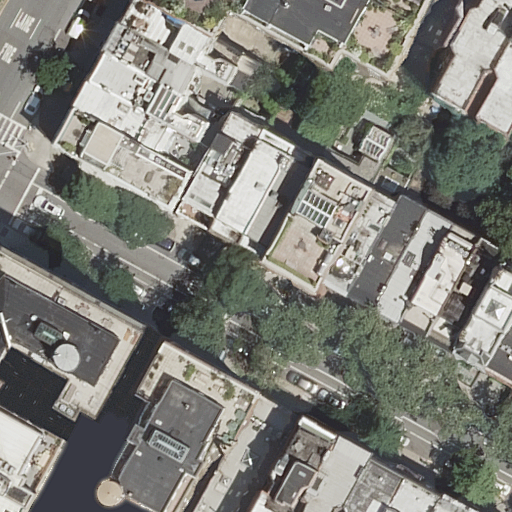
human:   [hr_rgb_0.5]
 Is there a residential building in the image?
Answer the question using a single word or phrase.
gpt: yes

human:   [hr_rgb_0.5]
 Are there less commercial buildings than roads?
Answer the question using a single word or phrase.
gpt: yes

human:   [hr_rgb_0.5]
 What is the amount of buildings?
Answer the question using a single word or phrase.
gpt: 27

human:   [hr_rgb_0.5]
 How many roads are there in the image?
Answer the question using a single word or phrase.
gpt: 2

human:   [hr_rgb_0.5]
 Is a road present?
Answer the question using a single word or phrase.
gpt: yes

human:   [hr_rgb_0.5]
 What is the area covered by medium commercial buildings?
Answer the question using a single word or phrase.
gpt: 0m2

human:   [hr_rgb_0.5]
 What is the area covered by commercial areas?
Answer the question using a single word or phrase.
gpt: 0m2

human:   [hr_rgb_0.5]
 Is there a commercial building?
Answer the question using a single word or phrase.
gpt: no

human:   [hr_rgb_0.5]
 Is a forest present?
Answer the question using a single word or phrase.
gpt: no

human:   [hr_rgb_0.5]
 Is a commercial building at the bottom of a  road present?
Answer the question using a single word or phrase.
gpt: no

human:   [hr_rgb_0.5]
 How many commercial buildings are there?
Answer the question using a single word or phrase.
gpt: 0

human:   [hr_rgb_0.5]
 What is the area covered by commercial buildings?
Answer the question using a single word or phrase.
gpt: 0m2

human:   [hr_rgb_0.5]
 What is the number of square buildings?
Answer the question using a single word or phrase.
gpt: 0

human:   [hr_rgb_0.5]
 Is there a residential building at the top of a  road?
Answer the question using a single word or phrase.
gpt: yes

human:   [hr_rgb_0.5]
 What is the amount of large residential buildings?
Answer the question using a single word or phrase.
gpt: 2

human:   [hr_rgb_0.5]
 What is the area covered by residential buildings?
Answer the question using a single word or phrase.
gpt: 5685m2

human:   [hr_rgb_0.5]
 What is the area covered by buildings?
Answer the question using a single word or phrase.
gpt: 5685m2

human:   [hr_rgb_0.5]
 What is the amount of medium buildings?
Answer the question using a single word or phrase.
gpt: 18

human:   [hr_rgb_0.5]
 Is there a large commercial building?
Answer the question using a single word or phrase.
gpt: no

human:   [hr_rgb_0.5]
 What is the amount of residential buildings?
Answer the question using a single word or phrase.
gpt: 27

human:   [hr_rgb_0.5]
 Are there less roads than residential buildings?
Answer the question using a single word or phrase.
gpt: yes

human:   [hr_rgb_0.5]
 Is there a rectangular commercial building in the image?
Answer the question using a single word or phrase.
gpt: no

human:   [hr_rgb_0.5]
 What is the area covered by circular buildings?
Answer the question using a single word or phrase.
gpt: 0m2

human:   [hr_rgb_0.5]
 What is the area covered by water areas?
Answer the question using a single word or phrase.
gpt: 0m2

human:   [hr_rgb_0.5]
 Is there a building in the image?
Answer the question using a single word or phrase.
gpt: yes

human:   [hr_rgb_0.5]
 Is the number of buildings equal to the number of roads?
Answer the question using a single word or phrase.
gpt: no

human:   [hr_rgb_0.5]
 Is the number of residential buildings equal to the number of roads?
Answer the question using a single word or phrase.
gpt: no

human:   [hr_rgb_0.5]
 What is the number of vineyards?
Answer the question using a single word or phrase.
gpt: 0

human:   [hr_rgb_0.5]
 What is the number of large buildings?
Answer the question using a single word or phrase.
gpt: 2

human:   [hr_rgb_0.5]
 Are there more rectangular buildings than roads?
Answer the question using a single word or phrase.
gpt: yes

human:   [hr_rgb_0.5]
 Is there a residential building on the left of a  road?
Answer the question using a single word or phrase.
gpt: yes

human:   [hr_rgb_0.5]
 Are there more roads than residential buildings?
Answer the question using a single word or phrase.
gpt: no

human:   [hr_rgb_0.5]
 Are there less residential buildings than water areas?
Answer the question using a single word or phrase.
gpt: no

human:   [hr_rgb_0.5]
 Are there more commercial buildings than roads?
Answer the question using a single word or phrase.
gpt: no

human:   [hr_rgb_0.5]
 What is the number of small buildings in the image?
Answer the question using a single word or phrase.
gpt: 7

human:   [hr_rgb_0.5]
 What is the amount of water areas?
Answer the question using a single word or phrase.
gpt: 0

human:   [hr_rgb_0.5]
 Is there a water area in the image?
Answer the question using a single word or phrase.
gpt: no

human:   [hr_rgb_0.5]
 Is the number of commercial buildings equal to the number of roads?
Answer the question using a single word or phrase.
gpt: no

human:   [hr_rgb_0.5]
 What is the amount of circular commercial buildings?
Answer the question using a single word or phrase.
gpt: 0

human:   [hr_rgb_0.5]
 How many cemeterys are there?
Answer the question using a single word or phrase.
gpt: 0

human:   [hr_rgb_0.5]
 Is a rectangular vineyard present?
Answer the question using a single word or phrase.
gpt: no

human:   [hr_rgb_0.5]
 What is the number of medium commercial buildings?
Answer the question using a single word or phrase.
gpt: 0

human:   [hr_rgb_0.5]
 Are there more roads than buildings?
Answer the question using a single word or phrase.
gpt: no

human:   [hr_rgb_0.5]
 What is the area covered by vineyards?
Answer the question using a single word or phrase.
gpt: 0m2

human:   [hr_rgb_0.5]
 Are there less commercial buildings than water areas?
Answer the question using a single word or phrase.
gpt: no

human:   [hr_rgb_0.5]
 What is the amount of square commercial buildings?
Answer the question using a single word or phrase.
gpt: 0

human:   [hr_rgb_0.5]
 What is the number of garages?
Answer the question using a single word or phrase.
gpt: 0

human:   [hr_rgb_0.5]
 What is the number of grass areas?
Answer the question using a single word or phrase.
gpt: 0

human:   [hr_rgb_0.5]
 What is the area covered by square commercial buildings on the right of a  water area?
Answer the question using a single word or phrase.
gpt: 0m2

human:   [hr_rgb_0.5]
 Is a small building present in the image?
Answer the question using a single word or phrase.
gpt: yes

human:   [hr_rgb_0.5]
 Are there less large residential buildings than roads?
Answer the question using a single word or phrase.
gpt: no

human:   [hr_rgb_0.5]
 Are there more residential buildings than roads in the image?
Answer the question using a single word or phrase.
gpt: yes

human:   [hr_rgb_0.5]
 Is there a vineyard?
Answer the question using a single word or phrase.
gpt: no

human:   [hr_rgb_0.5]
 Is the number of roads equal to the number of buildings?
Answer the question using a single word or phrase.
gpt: no

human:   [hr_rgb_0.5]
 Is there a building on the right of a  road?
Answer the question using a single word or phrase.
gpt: yes

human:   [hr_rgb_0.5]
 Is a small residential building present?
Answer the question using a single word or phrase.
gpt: yes

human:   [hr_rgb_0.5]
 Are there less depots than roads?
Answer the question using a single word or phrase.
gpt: yes

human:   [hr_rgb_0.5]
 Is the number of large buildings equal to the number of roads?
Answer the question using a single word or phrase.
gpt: yes

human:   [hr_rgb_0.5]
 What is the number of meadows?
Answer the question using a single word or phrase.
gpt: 0

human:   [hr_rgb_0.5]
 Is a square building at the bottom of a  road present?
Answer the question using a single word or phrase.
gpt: no

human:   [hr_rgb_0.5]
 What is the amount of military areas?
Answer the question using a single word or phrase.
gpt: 0

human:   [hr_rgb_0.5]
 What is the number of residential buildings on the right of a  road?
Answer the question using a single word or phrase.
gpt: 25

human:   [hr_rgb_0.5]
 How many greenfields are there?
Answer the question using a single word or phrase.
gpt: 0

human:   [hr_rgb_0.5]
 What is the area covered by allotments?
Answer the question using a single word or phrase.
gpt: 0m2